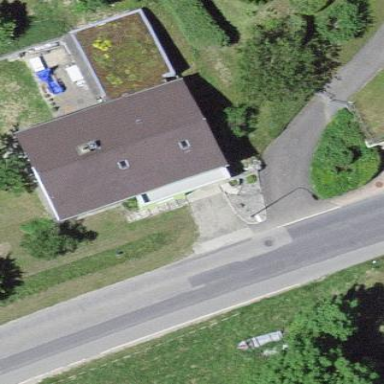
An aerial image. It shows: Residential building.